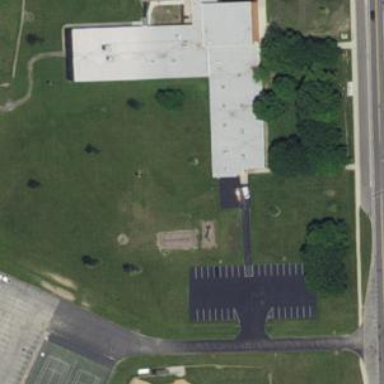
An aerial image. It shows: School building.